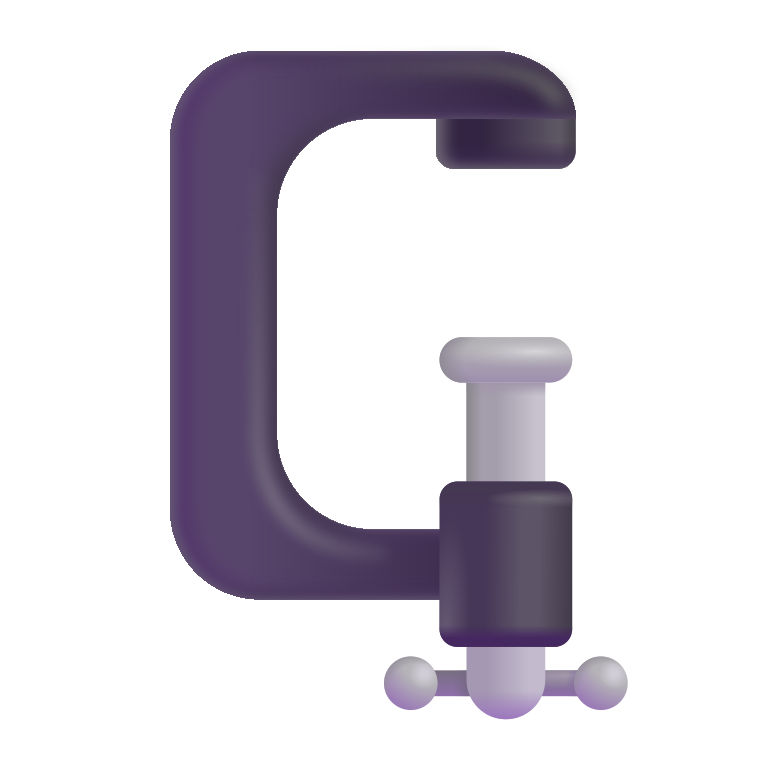
clamp color